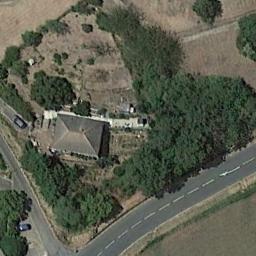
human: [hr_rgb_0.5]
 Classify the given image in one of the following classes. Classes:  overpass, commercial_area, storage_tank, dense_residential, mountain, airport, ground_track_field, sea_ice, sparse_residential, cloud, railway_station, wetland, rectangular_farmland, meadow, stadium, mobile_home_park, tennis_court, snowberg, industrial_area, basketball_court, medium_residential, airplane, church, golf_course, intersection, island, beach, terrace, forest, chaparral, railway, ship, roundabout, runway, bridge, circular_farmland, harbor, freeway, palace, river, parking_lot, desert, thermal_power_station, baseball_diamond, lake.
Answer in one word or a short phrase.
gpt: sparse_residential